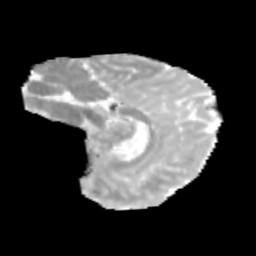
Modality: MD
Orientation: sagittal
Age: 12
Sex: male
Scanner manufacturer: siemens
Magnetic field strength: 3 T
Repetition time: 3.8 s
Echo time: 0.07 s